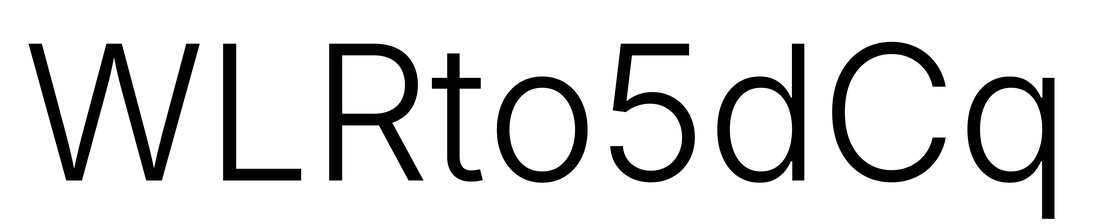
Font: Inter_Light